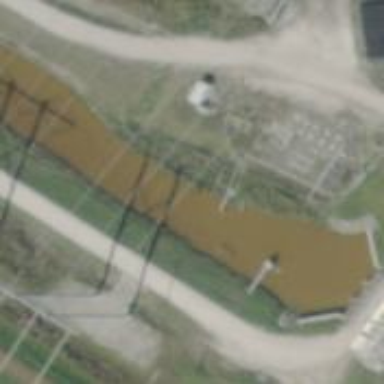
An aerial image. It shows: Canal.